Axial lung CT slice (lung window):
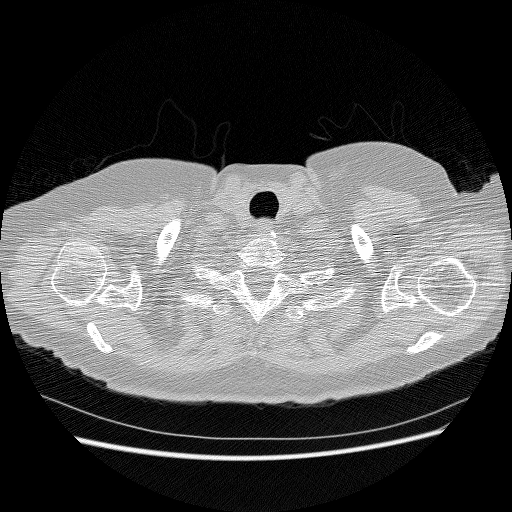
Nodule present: no